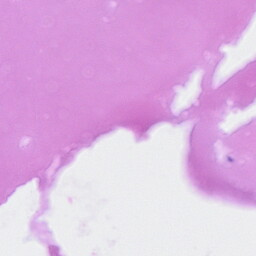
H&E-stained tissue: Ovarian